Field crop: maize
Growth stage: 2
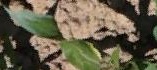
Species: maize